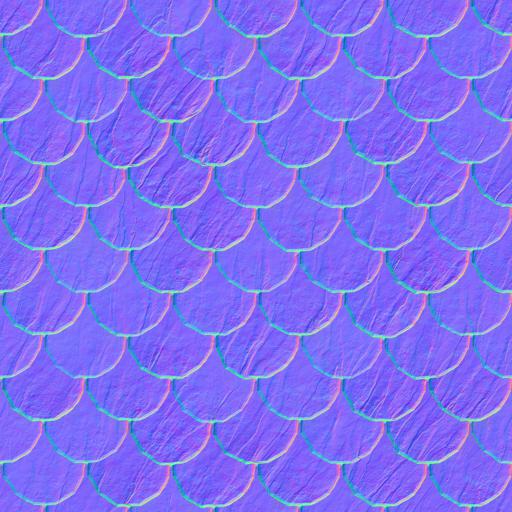
clean roofing tiles round slate tiled